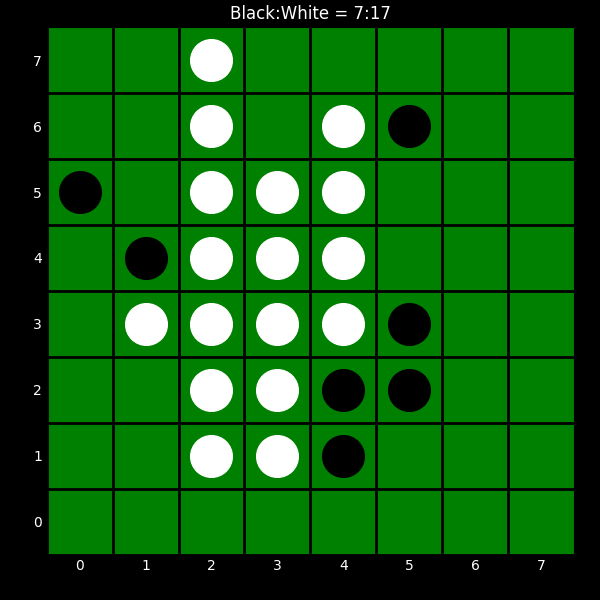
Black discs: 7
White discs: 17